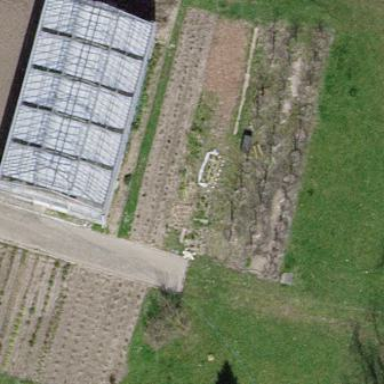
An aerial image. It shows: Area dedicated to greenhouse horticulture.